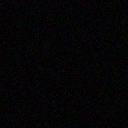
Screen state: off